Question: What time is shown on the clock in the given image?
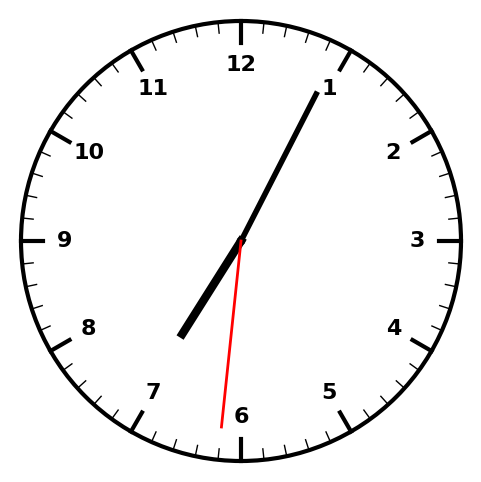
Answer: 07:04:31